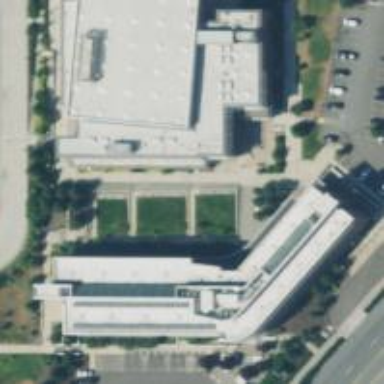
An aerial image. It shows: Building.